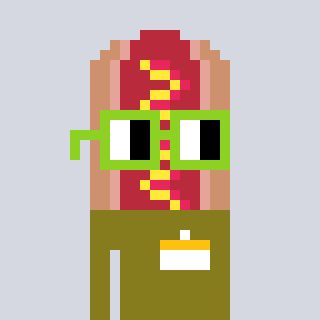
a pixel art character with square light green glasses, a hotdog-shaped head and a gunk-colored body on a cool background